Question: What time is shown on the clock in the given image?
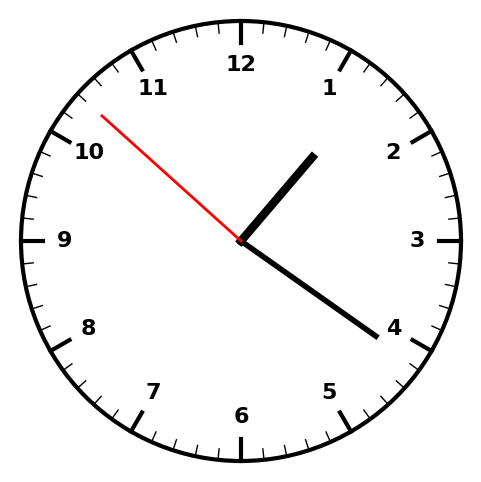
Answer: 01:20:52